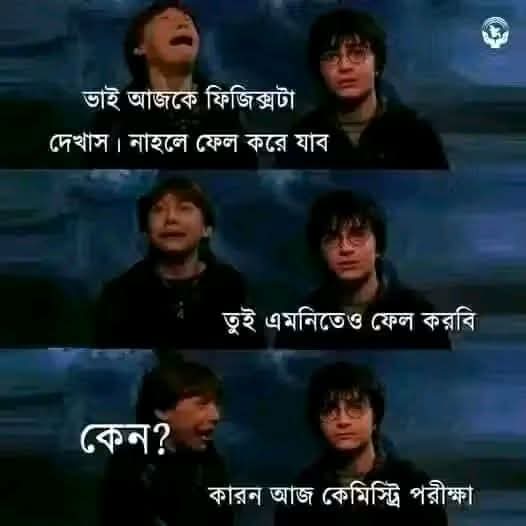
Text: ভাই আজকে ফিজিক্সটা
দেখাস। নাহলে ফেল করে যাব
তুই এমনিতেও ফেল করবি
কেন?
কারন আজ কেমিস্ট্রি পরীক্ষা
Label: Non Hate